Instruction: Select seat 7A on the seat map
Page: seats
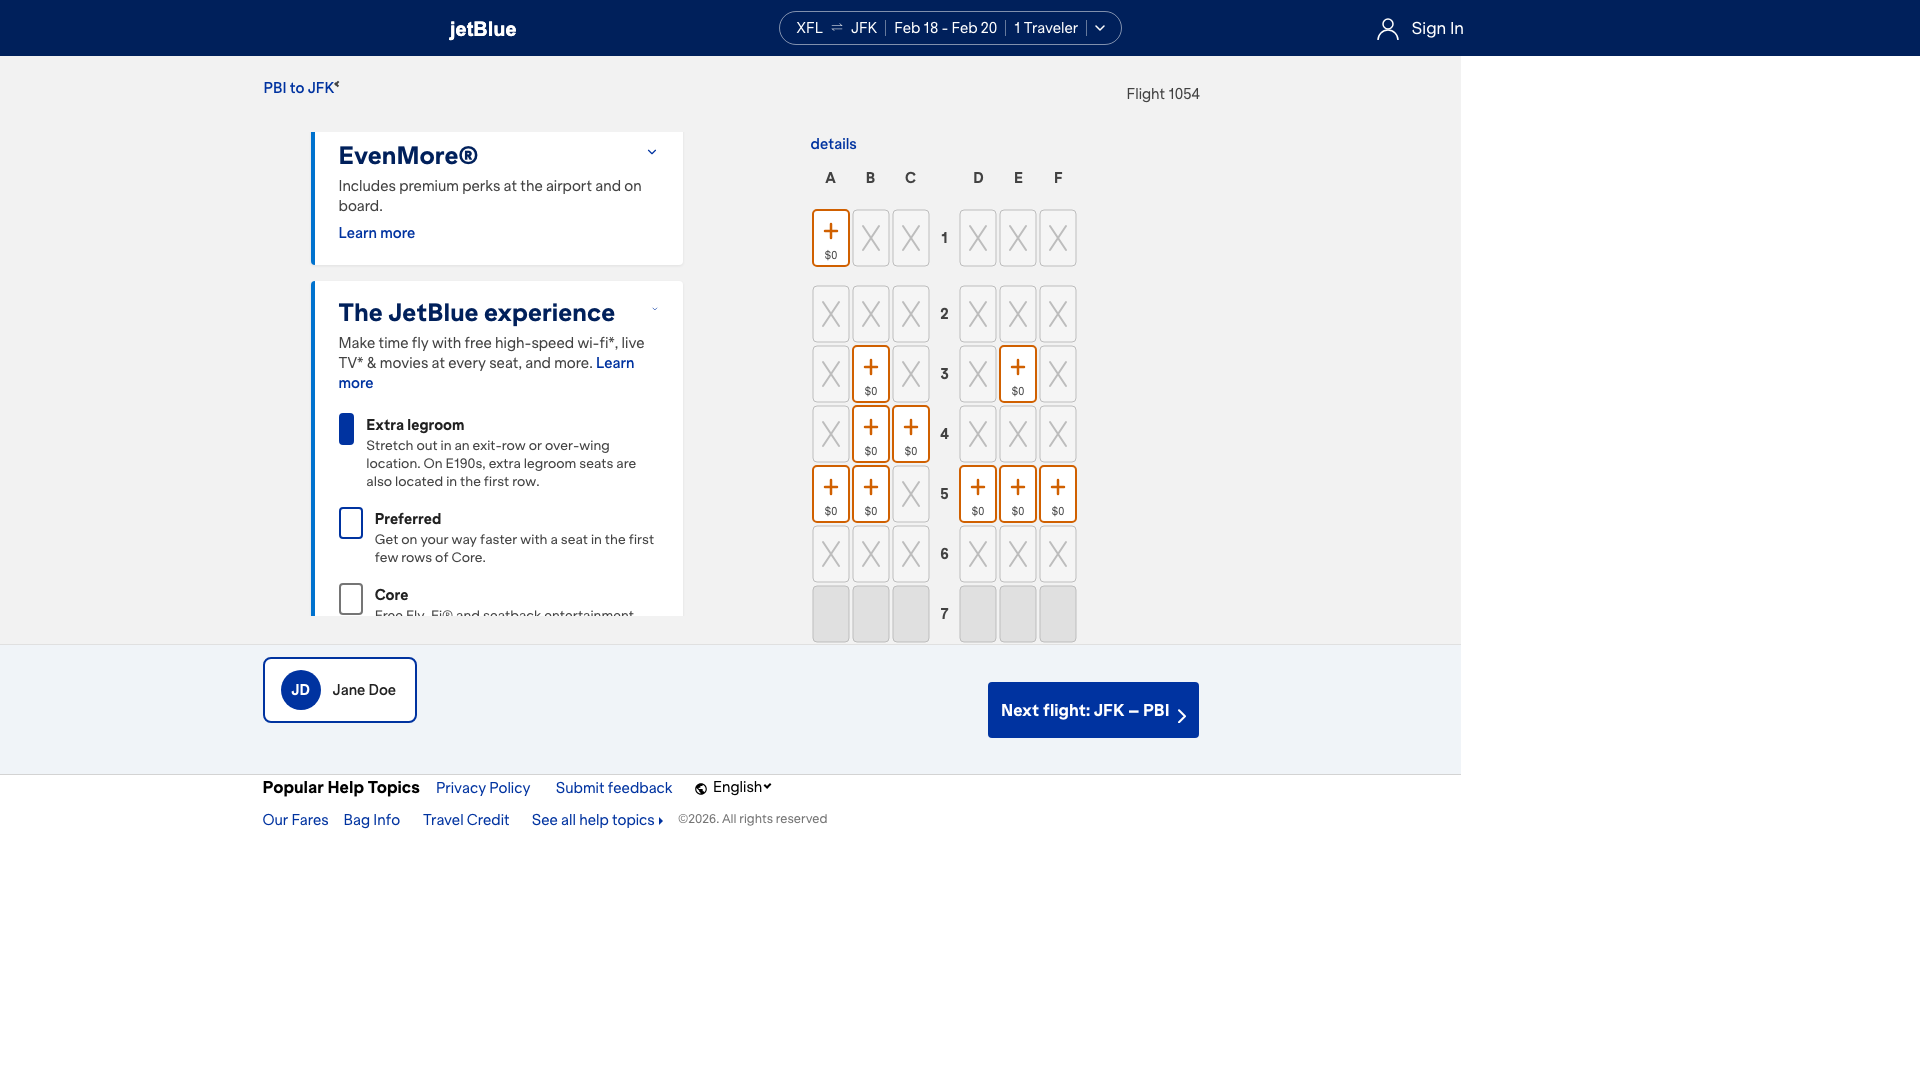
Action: click